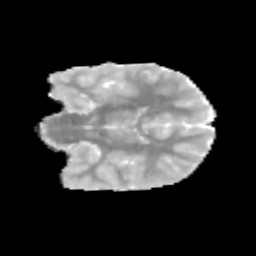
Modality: MD
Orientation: coronal
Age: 9
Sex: male
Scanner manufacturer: siemens
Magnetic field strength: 3 T
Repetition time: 3.8 s
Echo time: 0.07 s